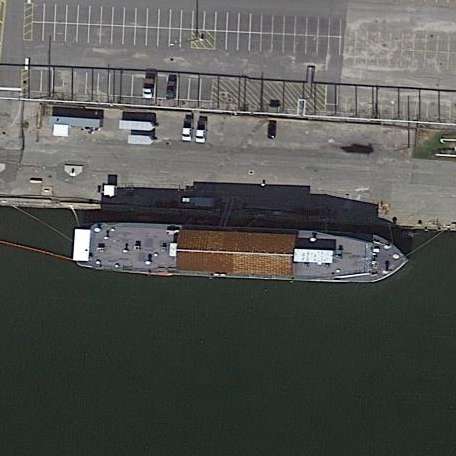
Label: civil